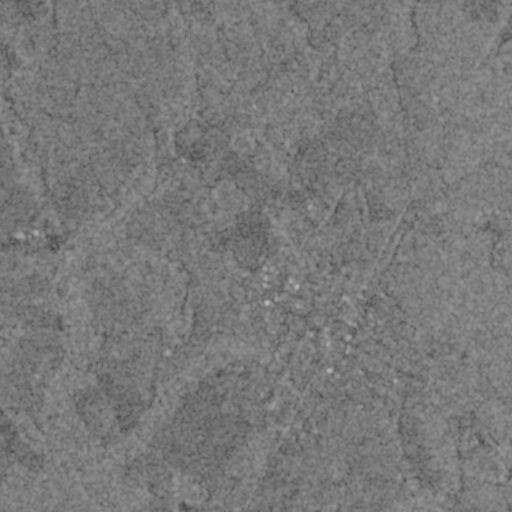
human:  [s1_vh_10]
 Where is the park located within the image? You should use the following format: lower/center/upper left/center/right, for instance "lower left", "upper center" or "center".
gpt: The park is located in the lower center of the image.
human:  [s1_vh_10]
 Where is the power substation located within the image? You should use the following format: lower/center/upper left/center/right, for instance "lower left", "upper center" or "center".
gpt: The power substation is located in the upper center of the image.
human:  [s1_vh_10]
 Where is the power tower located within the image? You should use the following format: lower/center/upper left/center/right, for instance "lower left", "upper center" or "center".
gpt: The power tower is located in the upper center of the image.
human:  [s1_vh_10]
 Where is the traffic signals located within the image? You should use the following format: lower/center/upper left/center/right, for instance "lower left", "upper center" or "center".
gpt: The traffic signals is located in the lower right of the image.
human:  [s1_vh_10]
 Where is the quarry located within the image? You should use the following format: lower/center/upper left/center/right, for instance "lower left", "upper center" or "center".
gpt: There is no quarry in the image.

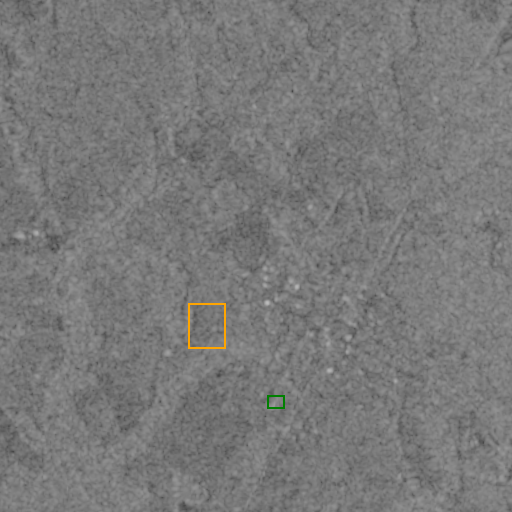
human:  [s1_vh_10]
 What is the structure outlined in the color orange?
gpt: The structure outlined in orange is a park.
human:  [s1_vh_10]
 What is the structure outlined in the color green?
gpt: The structure outlined in green is a building.
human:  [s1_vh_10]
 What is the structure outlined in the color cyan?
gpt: There is no cyan outline.